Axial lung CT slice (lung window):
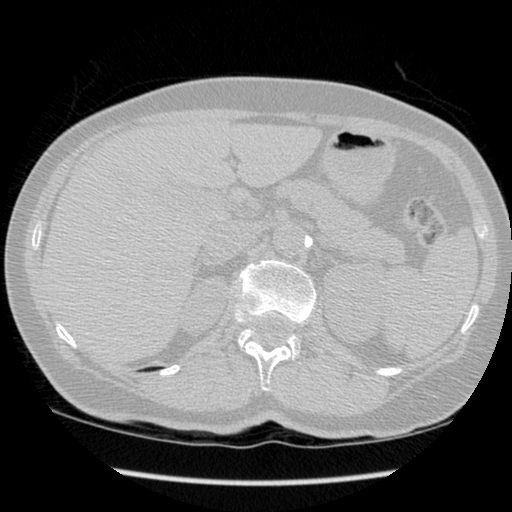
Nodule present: no